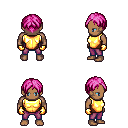
a pixel art fantasy rpg character, male body template, human, dark skin, gold chest armor, magenta pants, pink parted hairstyle, gold gloves, four views (front, back, left, right), 2x2 character sprite sheet, small pixel art, hard edges, no anti-aliasing